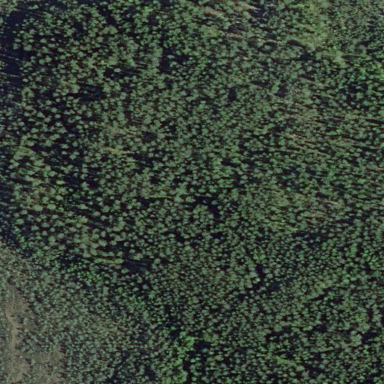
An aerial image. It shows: Clearcut area with scrub vegetation.